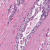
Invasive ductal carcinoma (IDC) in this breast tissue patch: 1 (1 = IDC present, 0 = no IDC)